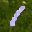
Label: 1